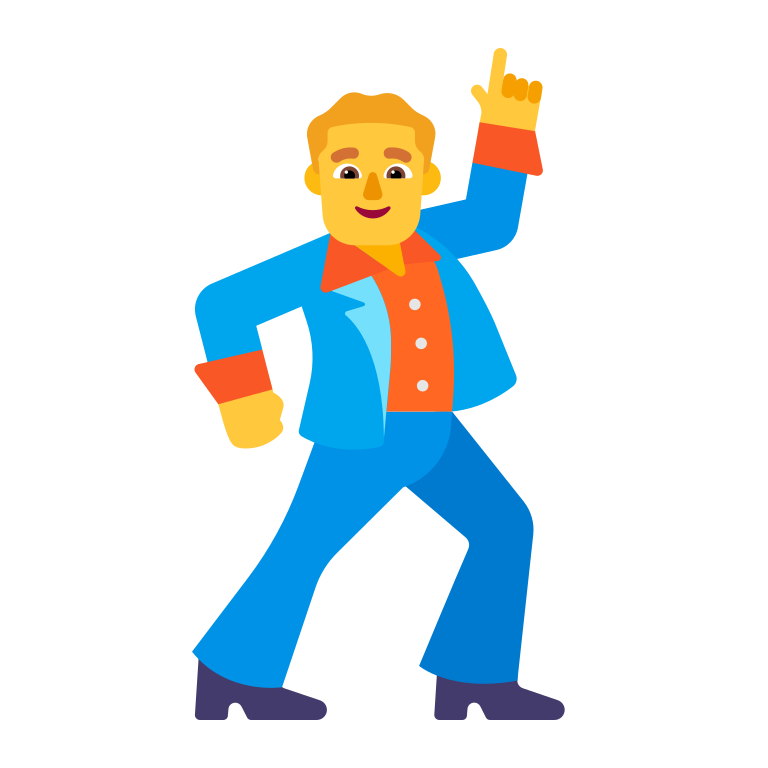
man dancing flat default